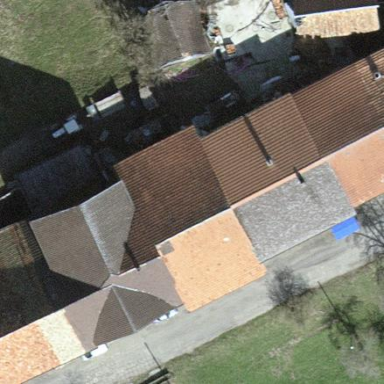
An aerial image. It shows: Gabled roof on farm auxiliary building.